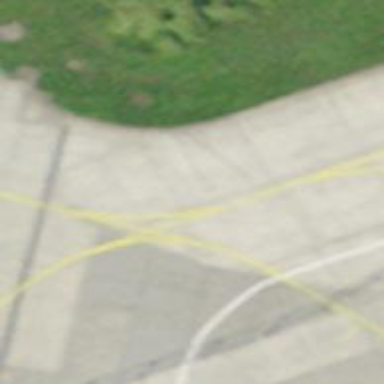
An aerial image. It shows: Image of taxiway at airport.